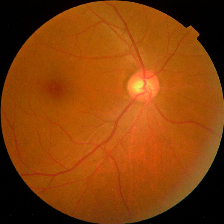
Diabetic retinopathy grade: No DR